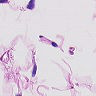
Metastatic tissue present: no